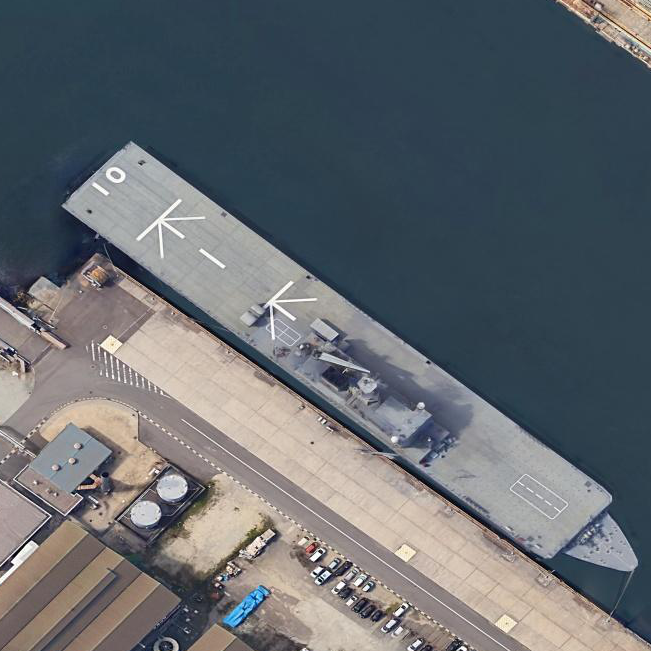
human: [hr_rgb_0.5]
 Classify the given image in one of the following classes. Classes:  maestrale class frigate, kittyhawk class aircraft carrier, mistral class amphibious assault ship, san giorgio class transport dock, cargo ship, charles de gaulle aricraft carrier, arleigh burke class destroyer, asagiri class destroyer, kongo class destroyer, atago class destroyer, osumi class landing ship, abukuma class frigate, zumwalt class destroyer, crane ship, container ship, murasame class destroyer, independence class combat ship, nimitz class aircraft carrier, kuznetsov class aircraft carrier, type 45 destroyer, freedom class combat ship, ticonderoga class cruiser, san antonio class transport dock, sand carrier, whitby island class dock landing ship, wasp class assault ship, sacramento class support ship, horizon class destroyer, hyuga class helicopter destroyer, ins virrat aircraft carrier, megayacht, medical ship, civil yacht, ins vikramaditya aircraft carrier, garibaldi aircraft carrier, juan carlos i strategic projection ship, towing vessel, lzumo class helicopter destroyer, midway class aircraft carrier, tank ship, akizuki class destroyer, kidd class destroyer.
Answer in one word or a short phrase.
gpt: Osumi class landing ship